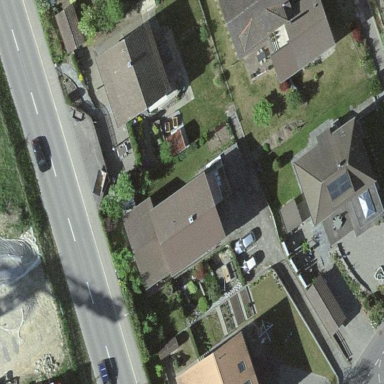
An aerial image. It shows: Residential building.